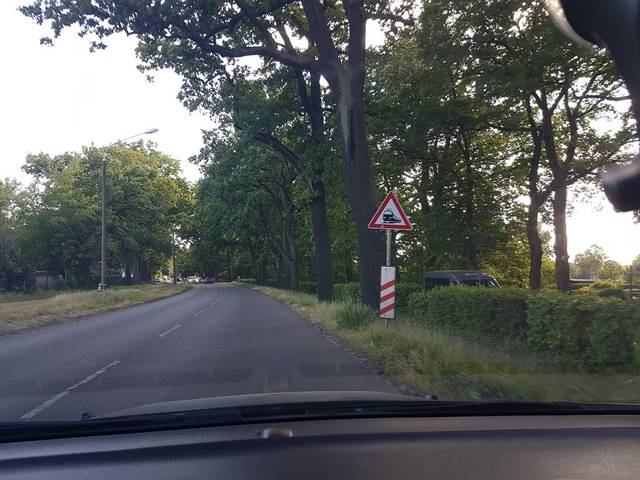
Region: Germany
Coordinates: 52.391, 12.535